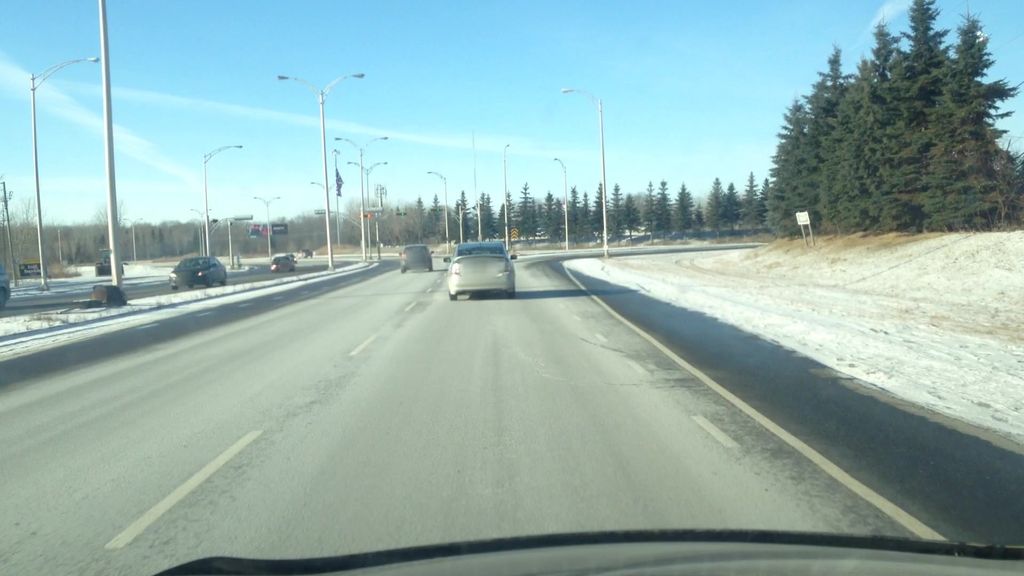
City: montreal